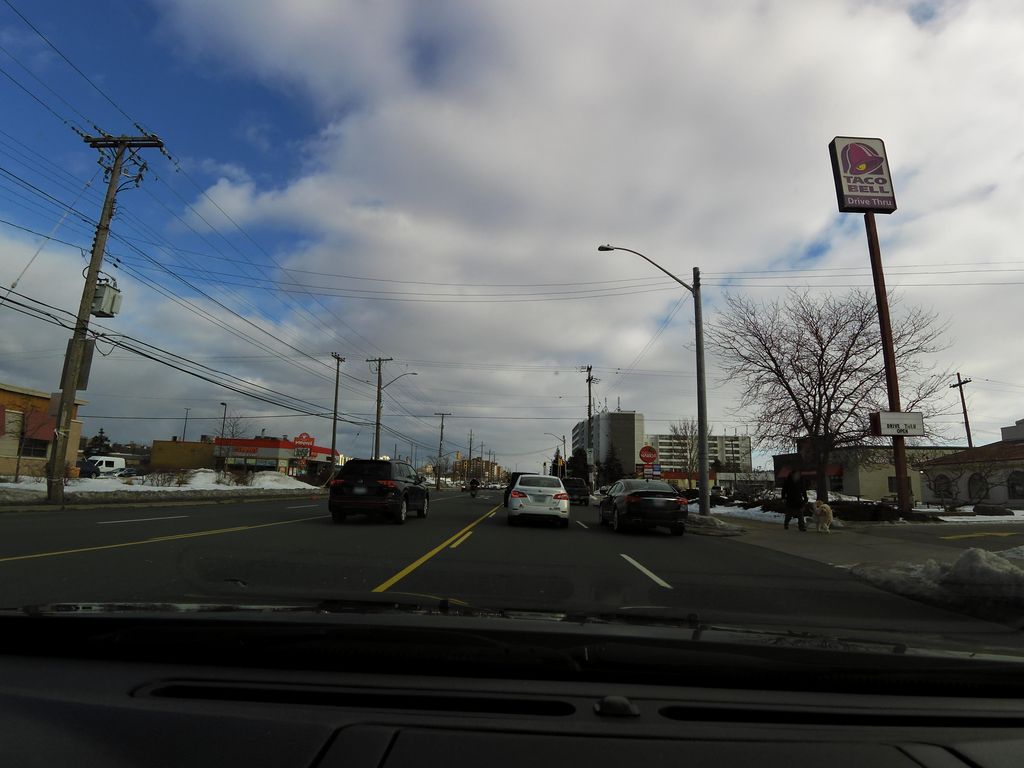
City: hamilton